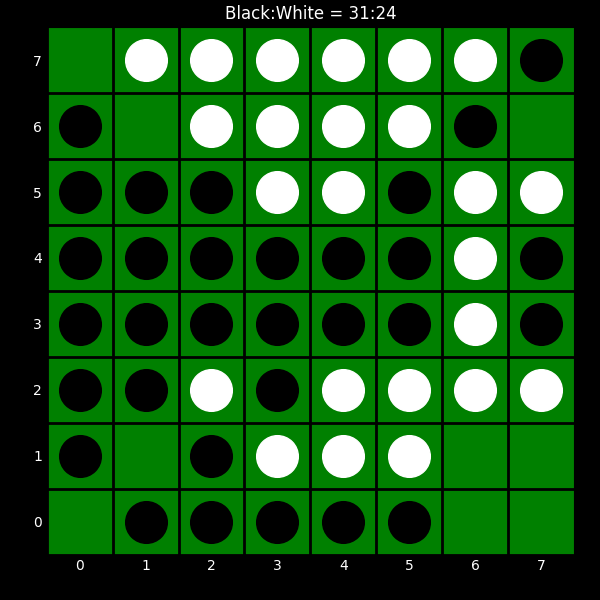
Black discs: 31
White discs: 24